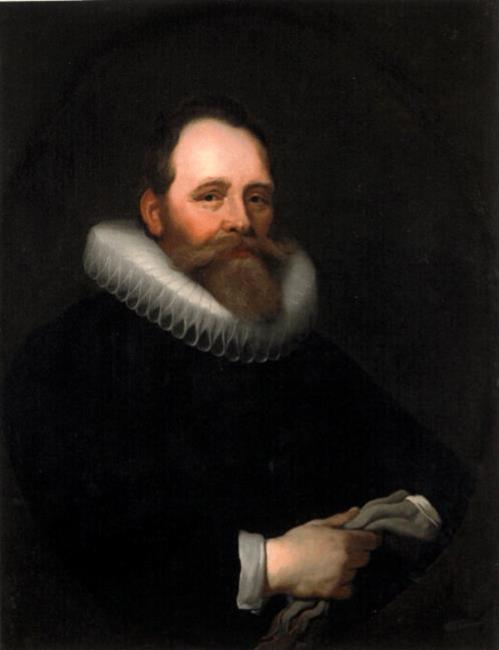
Title: Portrait of Dirck Jacobsz. Bas (1569-1637)
Artist: Jacob Adriaensz. Backer
Earliest date: 1645
Latest date: 1650
Genre: painting
Iconography: Gloves
Keywords: man's portrait, posthumous portrait, bust-length portrait, head to the right, body facing right, facing front, glove/gloves in hand, beard, ruff, in an oval